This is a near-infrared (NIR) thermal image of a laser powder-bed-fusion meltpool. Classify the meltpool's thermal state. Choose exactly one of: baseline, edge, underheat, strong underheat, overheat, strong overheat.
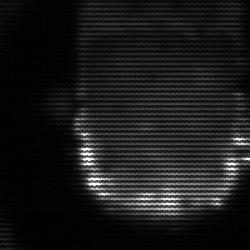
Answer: baseline